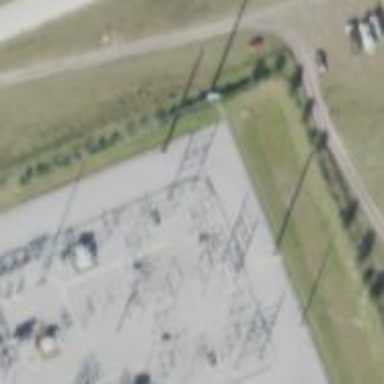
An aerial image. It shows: Power pole.